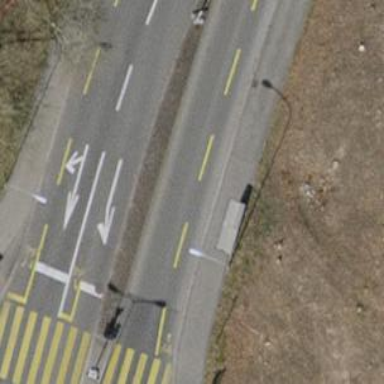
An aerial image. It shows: Street cabinet used for power utility.